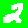
Digit: 2